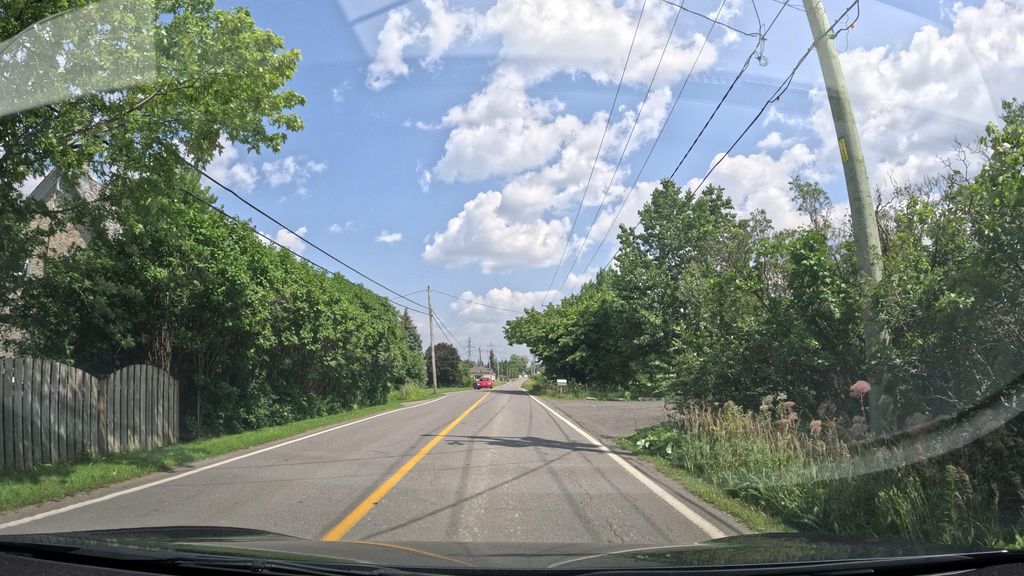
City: montreal